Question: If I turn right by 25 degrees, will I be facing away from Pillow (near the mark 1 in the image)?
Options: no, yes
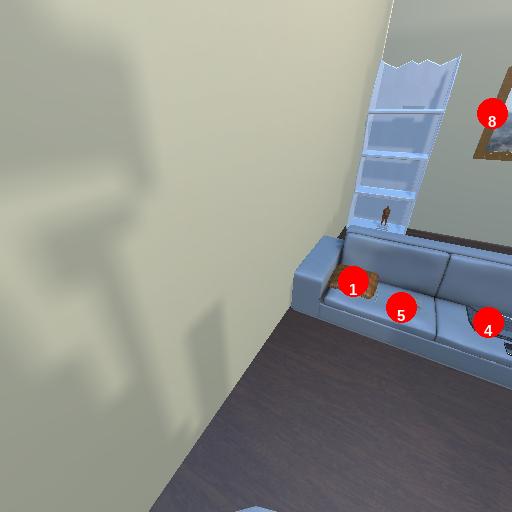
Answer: no